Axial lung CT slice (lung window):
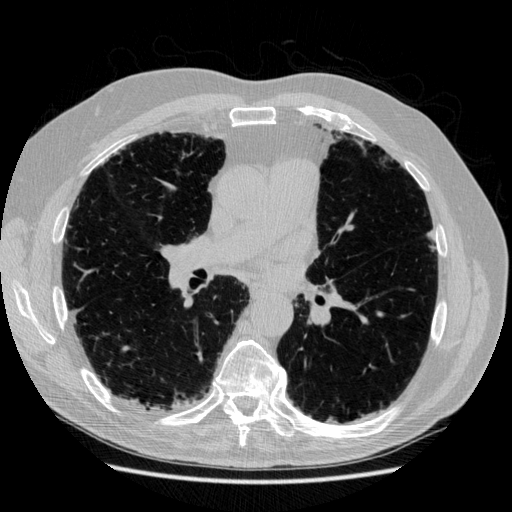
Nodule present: no